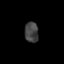
Tissue: skin
Cell type: Fibroblasts
Senescence score: 0.7691
Nuclear area (px): 276
Mean DAPI intensity: 65.924